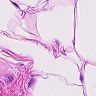
Metastatic tissue present: no